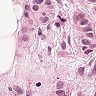
Metastatic tissue present: yes